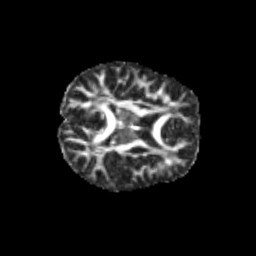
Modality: FA
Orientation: axial
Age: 9
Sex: male
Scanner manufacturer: siemens
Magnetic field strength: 3 T
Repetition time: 3.8 s
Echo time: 0.07 s